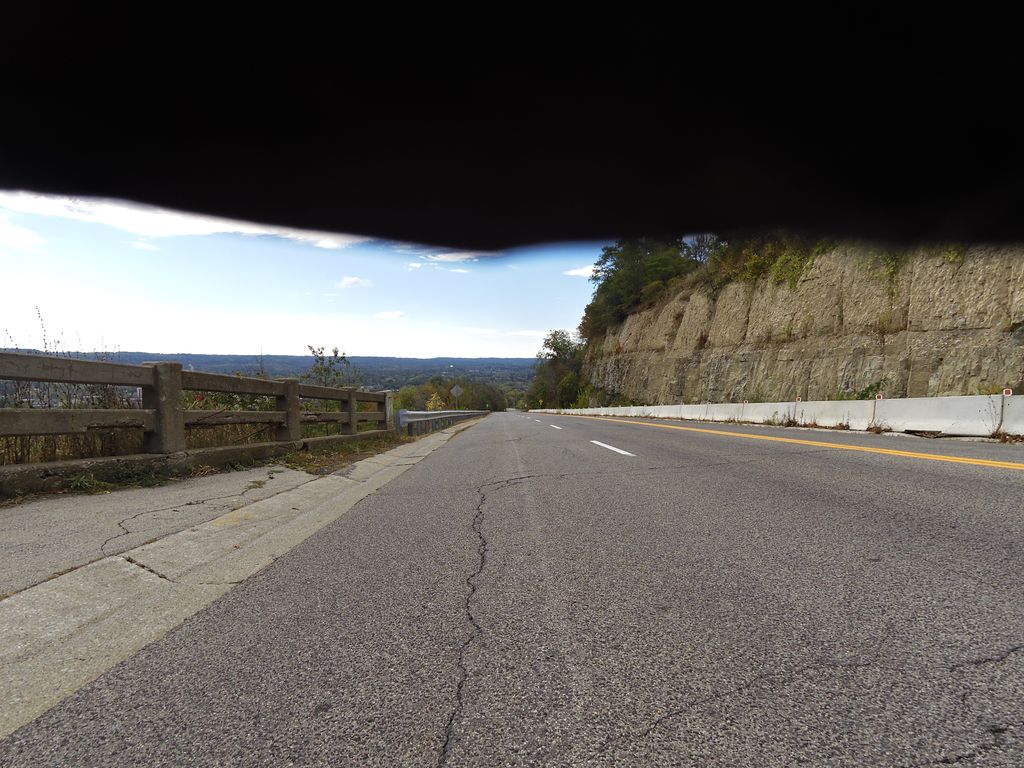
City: hamilton